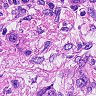
Metastatic tissue present: yes